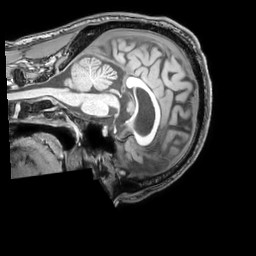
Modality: T1w
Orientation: sagittal
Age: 45
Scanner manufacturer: philips
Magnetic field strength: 3 T
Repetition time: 0.007 s
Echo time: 0.003501 s